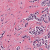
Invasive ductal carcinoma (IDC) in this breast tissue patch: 1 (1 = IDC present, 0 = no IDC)